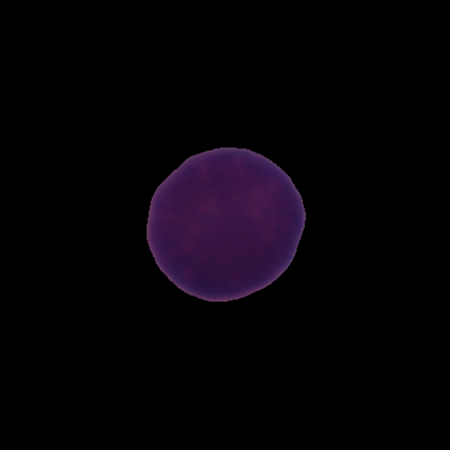
Label: healthy